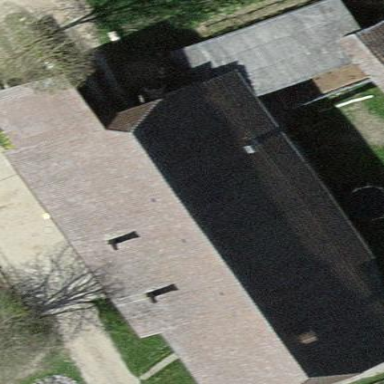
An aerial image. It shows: Farm building.